Question: I'm trying to 'simulate' gravitational forces on particles as they move towards a 'focal' point. Practically speaking, I am trying to modify the following code so that the particles are pulled slightly off-course by the orange node on their way to the blue node. My problem is that I am having trouble conceptualising this using D3.js force directed layouts. I realise this is a pretty vague question, but any help is greatly appreciated! Image and code are below:

'''
<!DOCTYPE html>
<html>
<head>
<meta http-equiv="Content-Type" content="text/html;charset=utf-8"/>
<title>Force Layouts - Quantitative Foci</title>
<script type="text/javascript" src="http://d3js.org/d3.v2.min.js?2.8.1"></script>
<style type="text/css">
circle {
stroke: #fff;
}
svg {
fill: #fff;
stroke: #000;
}
</style>
</head>
<body>
<div id="body">
<div id="chart"></div>
</div>
<script type="text/javascript">
var w = 1280,
h = 800,
color = d3.scale.category10();
var force = d3.layout.force()
.gravity(0)
.charge(-5)
.linkStrength(0)
.size([w, h]);
var links = force.links(),
nodes = force.nodes(),
centers = [
{type: 0, x: 3 * w / 6, y: 2 * h / 6, fixed: true},
{type: 1, x: 4 * w / 6, y: 4 * h / 6, fixed: true}
];
var svg = d3.select("#chart").append("svg:svg")
.attr("width", w)
.attr("height", h);
svg.append("svg:rect")
.attr("width", w)
.attr("height", h);
svg.selectAll("circle")
.data(centers)
.enter().append("svg:circle")
.attr("r", 12)
.attr("cx", function(d) { return d.x; })
.attr("cy", function(d) { return d.y; })
.style("fill", fill)
.call(force.drag);
force.on("tick", function(e) {
var k = e.alpha * .1;
nodes.forEach(function(node) {
var center = centers[node.type];
node.x += (center.x - node.x) * k;
node.y += (center.y - node.y) * k;
});
svg.selectAll("circle")
.attr("cx", function(d) { return d.x; })
.attr("cy", function(d) { return d.y; });
svg.selectAll("line")
.attr("x1", function(d) { return d.source.x; })
.attr("y1", function(d) { return d.source.y; })
.attr("x2", function(d) { return d.target.x; })
.attr("y2", function(d) { return d.target.y; });
});
var p0;
svg.on("mousemove", function() {
var p1 = d3.svg.mouse(this),
a = {type: 0, x: p1[0], y: p1[1], px: (p0 || (p0 = p1))[0], py: p0[1]},
b = {type: 1, x: centers[1].x, y: centers[1].y, fixed:true},
link = {source: a, target: b};
p0 = p1;
svg.selectAll()
.data([a, b])
.enter().append("svg:circle")
.attr("cx", function(d) { return d.x; })
.attr("cy", function(d) { return d.y; })
.attr("r", 4.5)
.style("fill", fill)
.transition()
.delay(3000)
.attr("r", 1e-6)
.remove();
svg.insert("svg:line", "circle")
.data([link])
.transition()
.delay(3000)
.each("end", function() {
nodes.splice(nodes.indexOf(a), 1);
nodes.splice(nodes.indexOf(b), 1);
links.splice(links.indexOf(link), 1);
})
.remove();
nodes.push(a, b);
links.push(link);
force.start();
});
function fill(d) {
return color(d.type);
}
</script>
</body>
</html>
'''
<URL> -- before.
<URL> -- after, with Lephix' proposal.
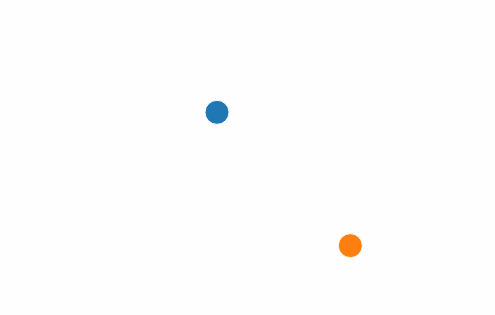
Answer: First of all, your question is very interesting :).
Replace your force.on("tick", function(e) {...}) with following codes. Actually I just add a variable and 10 lines code in the function.
means the radius of a circle zone that particles should off-course from the orange node.
'''
var fr = 100;
force.on("tick", function(e) {
var k = e.alpha * .1;
nodes.forEach(function(node) {
var center = centers[node.type];
node.x += (center.x - node.x) * k;
node.y += (center.y - node.y) * k;
if (node.type == 0) {
center = centers[1];
while (Math.abs(node.x - center.x) < fr && Math.abs(node.y - center.y) < fr) {
if (Math.abs(node.x - center.x) >= Math.abs(node.y - center.y)) {
node.x += (node.x - center.x)/Math.abs(node.x - center.x);
} else {
node.y += (node.y - center.y)/Math.abs(node.y - center.y);
}
}
}
});
svg.selectAll("circle")
.attr("cx", function(d) { return d.x; })
.attr("cy", function(d) { return d.y; });
svg.selectAll("line")
.attr("x1", function(d) { return d.source.x; })
.attr("y1", function(d) { return d.source.y; })
.attr("x2", function(d) { return d.target.x; })
.attr("y2", function(d) { return d.target.y; });
});
'''